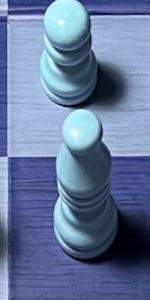
Label: Bishop_White